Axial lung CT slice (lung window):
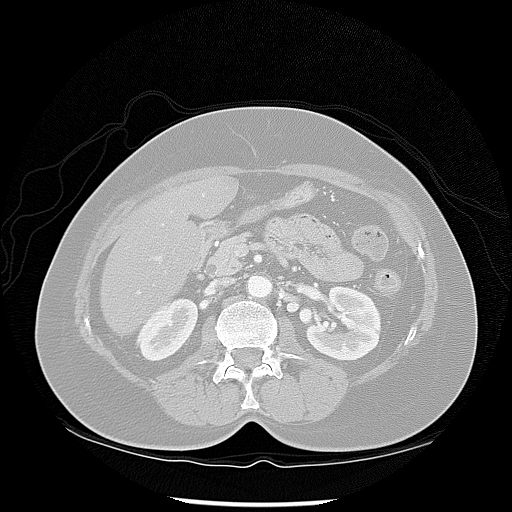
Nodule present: no